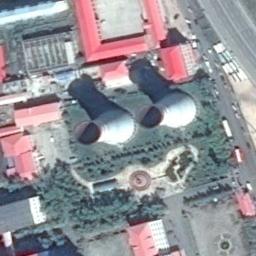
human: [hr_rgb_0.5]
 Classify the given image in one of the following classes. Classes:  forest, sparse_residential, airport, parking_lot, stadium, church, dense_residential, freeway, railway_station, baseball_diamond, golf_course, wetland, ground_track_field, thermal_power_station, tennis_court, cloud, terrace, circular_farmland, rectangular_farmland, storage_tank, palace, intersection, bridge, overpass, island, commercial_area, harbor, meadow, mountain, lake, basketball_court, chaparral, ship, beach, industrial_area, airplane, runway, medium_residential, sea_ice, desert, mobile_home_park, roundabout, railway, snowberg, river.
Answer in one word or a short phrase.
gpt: thermal_power_station